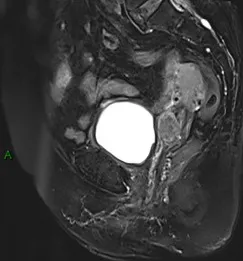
The mass showed slight hyperintensity on T2-weighted MR images.
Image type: radiology (mri)